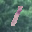
Label: 1